Interaction volume radius: 5 \u00c5
Interaction volume height: 15 \u00c5
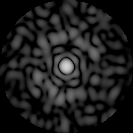
Disorder parameter: 0.8064